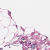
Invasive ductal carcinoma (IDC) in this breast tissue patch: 0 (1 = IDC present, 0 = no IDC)